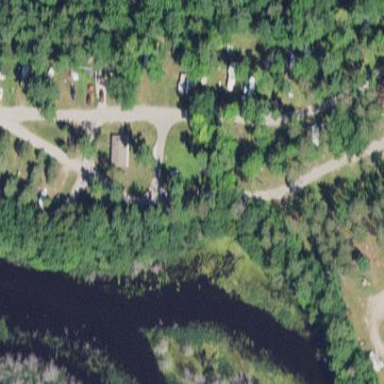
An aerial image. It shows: Campsite designated for tourism.